Aerial crown-view tile of a tropical tree (Barro Colorado Island, Panama), acquired 20241112:
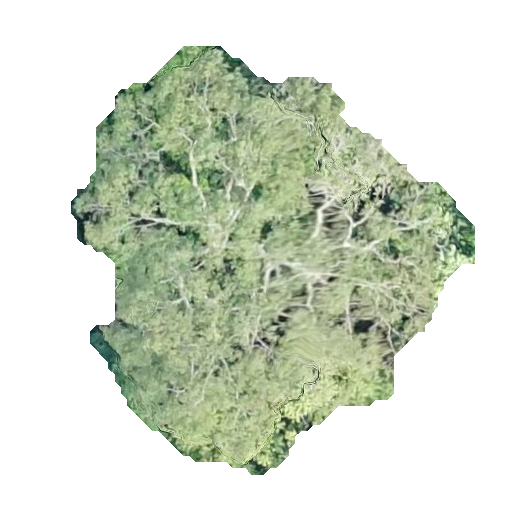
Species: Astronium graveolens
GBIF accepted scientific name: Astronium graveolens
Crown area: 172.735 m²